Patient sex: M
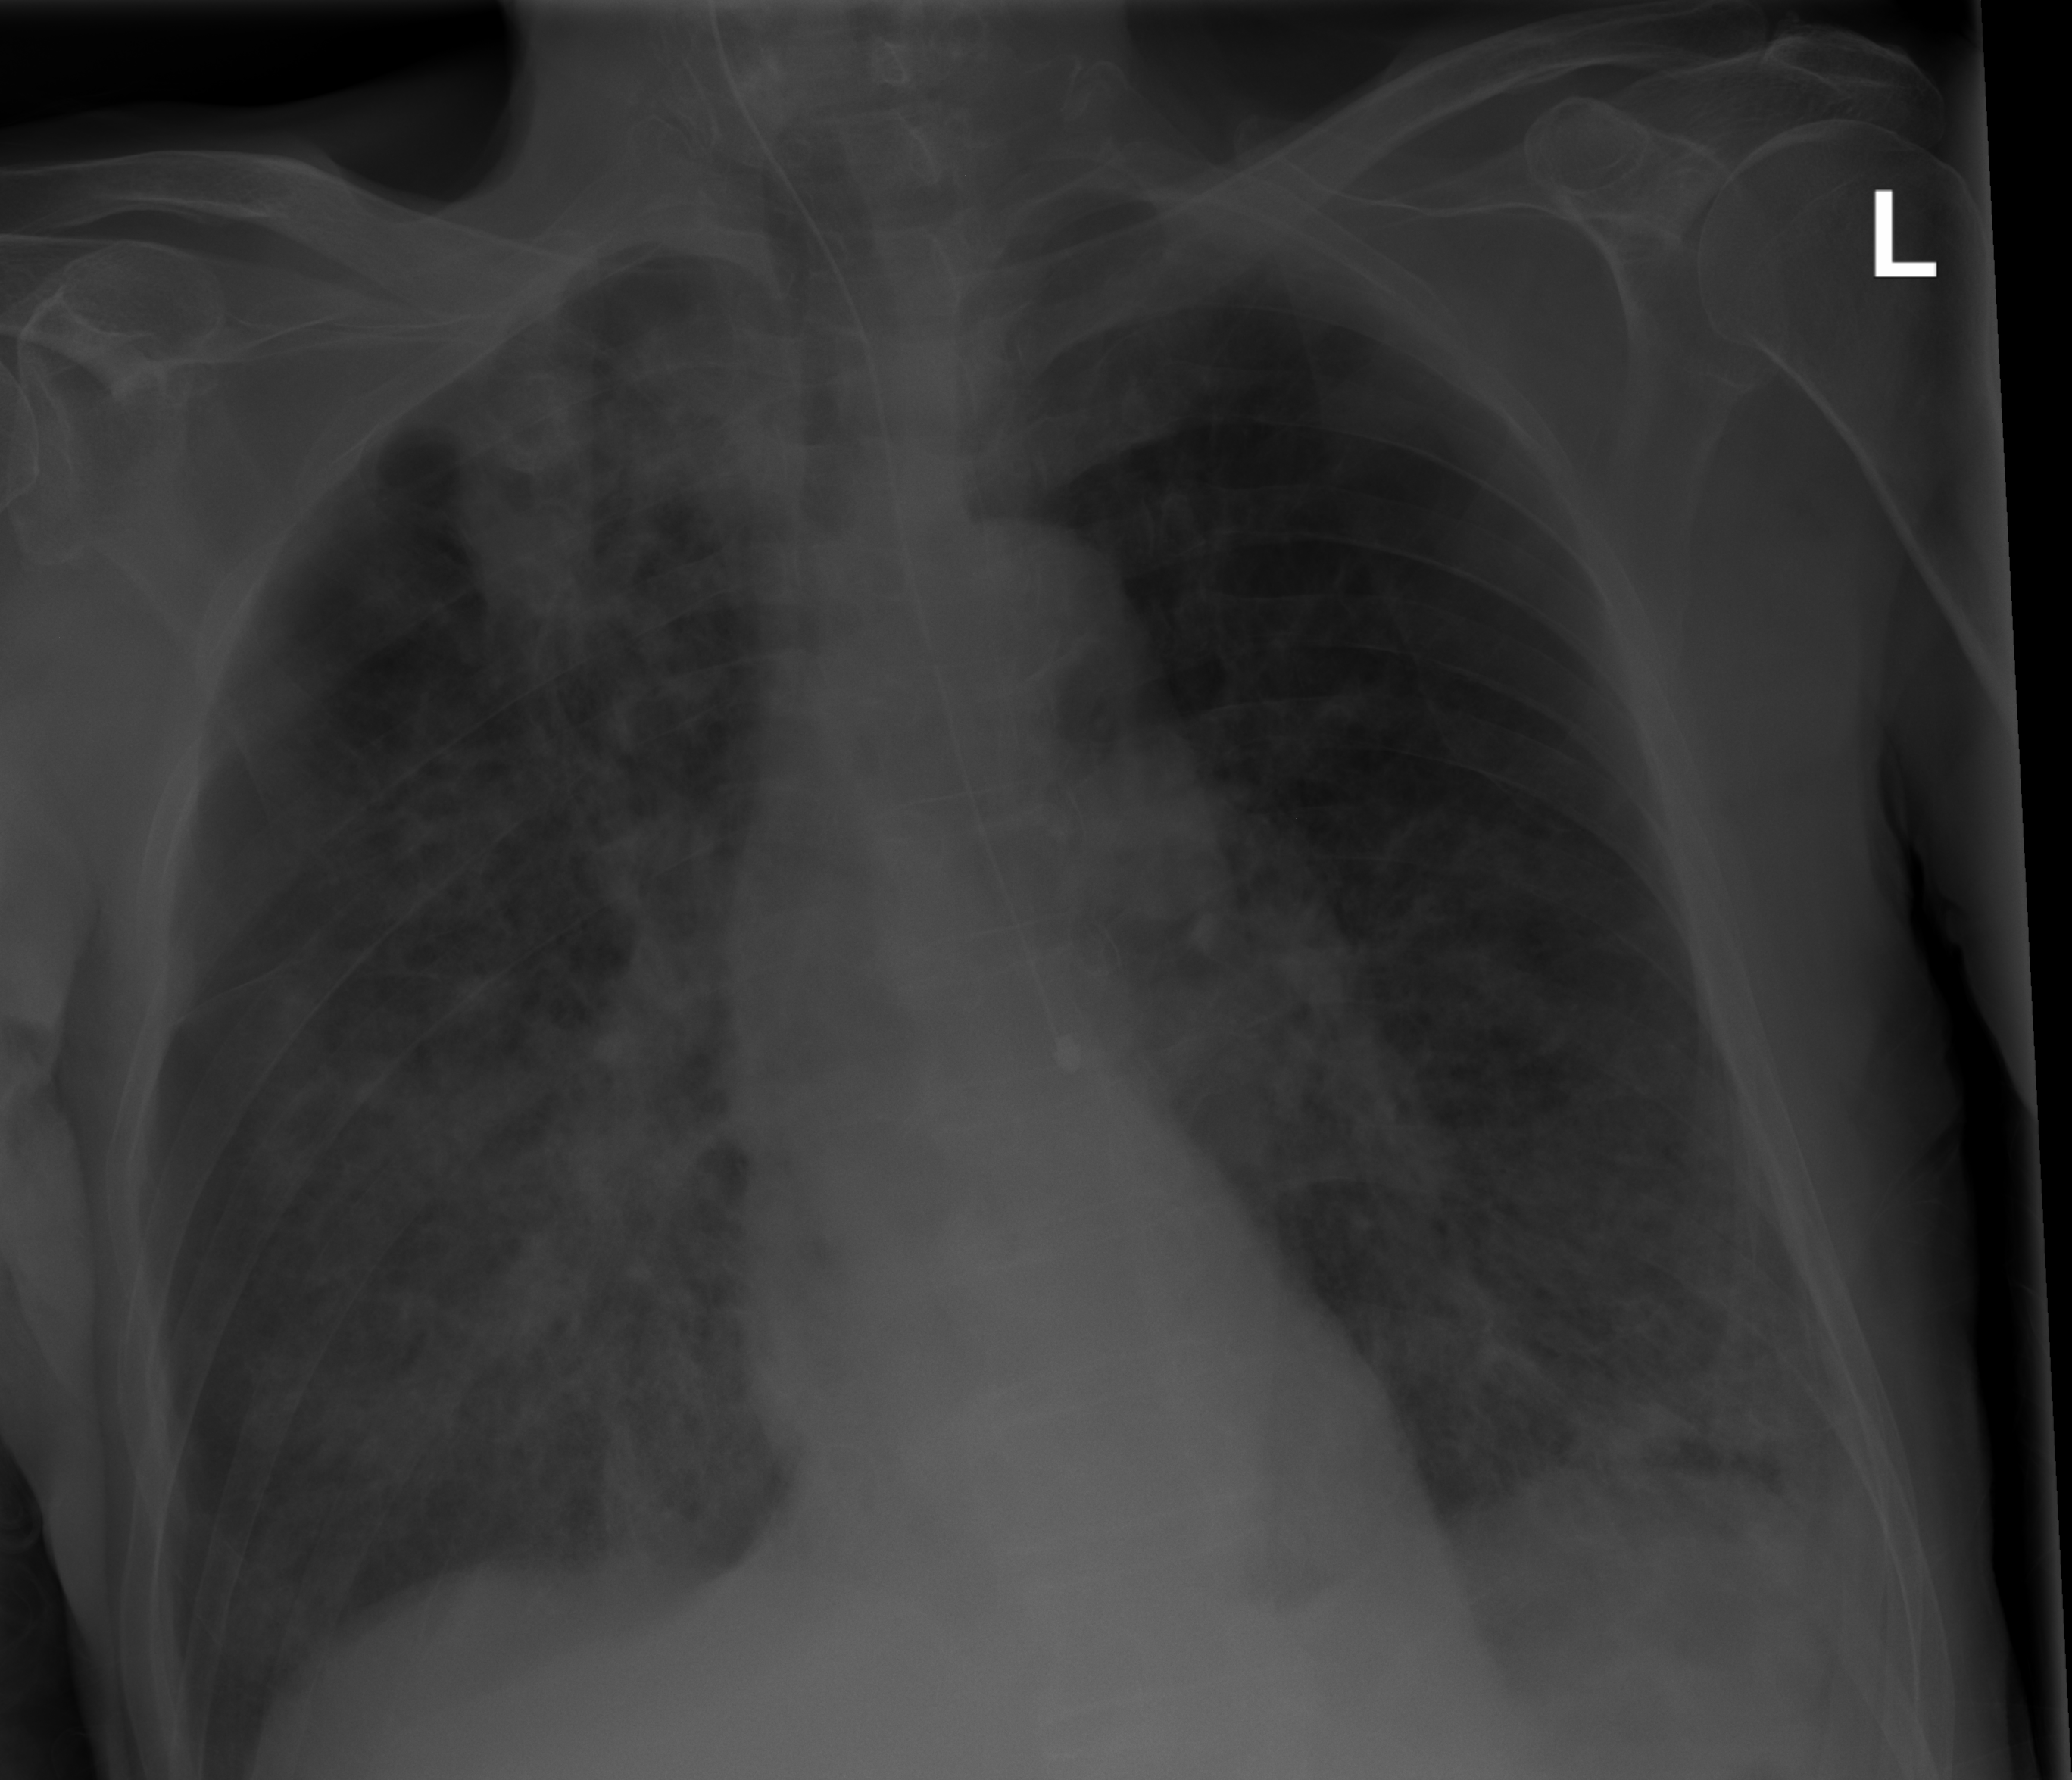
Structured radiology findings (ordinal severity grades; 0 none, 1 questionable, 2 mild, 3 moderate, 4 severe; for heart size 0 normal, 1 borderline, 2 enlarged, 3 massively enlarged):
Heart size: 0
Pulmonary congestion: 0
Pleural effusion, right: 0
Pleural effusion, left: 0
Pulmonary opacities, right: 3
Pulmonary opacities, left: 3
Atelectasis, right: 3
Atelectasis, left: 2